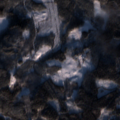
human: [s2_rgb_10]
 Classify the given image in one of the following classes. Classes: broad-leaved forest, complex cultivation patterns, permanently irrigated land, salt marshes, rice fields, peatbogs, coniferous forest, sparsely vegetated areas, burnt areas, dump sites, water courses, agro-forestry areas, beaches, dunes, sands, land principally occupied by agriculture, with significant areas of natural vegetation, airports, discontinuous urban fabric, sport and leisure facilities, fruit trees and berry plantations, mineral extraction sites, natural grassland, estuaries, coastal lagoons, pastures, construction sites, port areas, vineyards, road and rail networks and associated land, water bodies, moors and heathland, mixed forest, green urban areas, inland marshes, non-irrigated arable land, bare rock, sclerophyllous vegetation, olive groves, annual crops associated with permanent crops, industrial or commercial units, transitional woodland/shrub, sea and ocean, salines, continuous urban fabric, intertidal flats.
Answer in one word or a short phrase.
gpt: land principally occupied by agriculture, with significant areas of natural vegetation, coniferous forest, mixed forest, transitional woodland/shrub